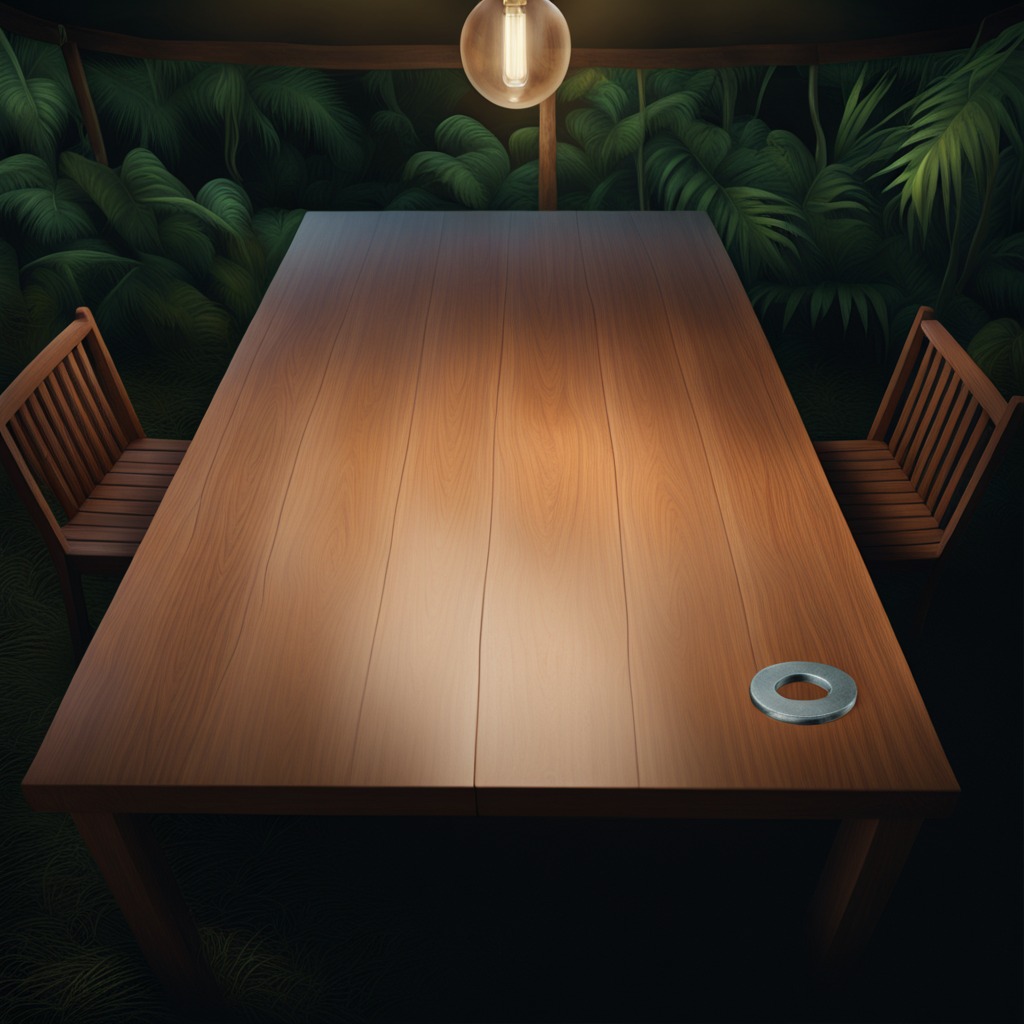
A flat metal washer lies on a wooden table inside a jungle field workshop tent at night dim ambient light soft shadows worn but